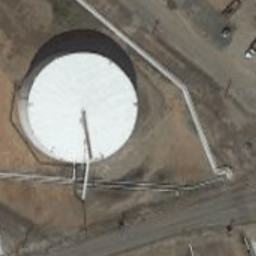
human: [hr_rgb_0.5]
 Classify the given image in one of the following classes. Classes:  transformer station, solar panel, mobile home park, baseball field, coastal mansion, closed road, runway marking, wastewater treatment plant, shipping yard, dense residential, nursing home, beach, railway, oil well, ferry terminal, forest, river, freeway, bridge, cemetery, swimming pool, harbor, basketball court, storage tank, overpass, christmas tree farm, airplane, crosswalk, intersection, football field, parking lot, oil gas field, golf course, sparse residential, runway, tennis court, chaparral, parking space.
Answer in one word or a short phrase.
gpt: storage tank